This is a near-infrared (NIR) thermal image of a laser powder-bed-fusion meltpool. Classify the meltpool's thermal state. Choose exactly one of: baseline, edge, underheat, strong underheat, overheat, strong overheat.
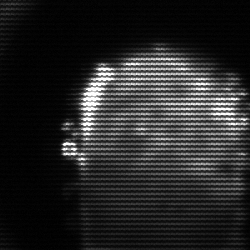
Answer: baseline